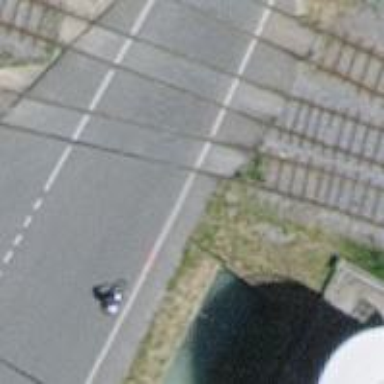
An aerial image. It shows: Level crossing along the railway.